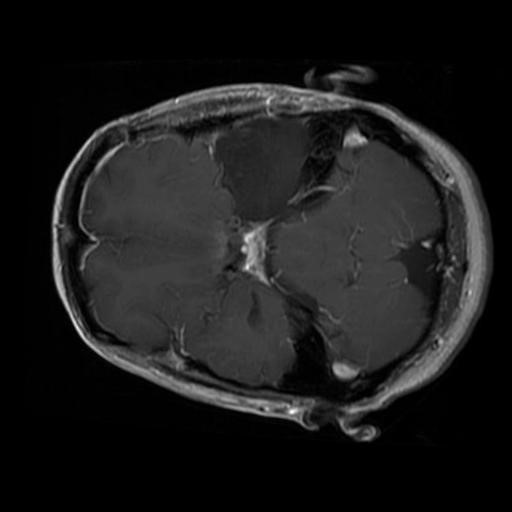
Label: brain_glioma